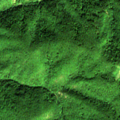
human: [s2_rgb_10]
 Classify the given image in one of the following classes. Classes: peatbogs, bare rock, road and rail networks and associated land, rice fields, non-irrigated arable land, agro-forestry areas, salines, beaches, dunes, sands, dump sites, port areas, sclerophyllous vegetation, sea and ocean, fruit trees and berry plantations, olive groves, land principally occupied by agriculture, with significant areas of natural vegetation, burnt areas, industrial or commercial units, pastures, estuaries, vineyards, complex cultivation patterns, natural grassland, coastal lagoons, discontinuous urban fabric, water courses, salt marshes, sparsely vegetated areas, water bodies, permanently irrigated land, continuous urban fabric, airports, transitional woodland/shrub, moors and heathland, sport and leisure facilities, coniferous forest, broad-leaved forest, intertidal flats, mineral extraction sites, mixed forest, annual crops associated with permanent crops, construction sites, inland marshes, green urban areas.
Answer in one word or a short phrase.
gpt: broad-leaved forest